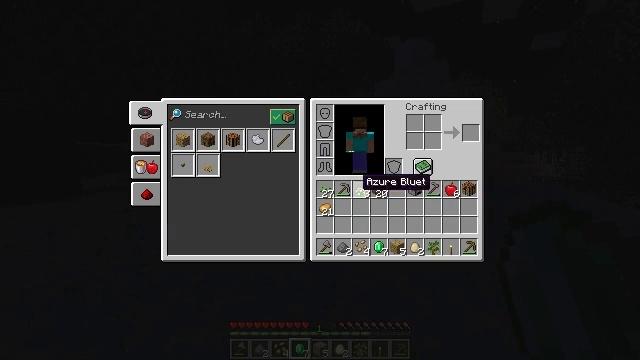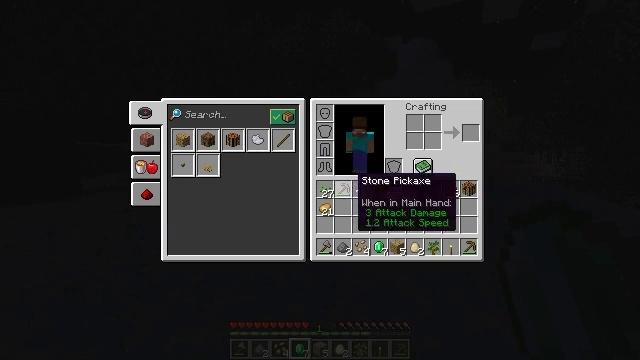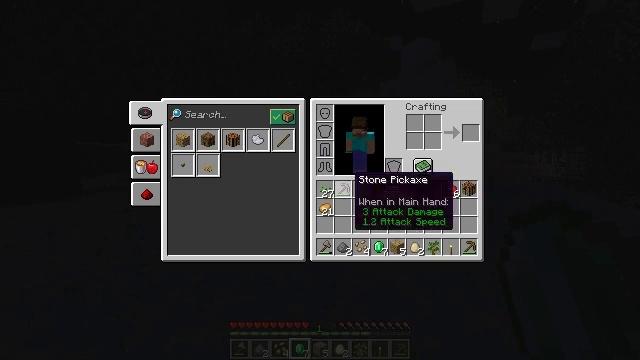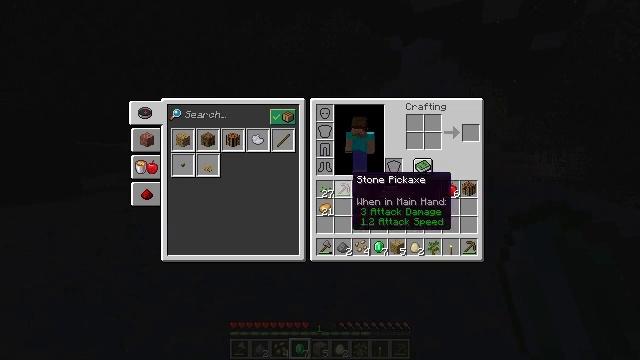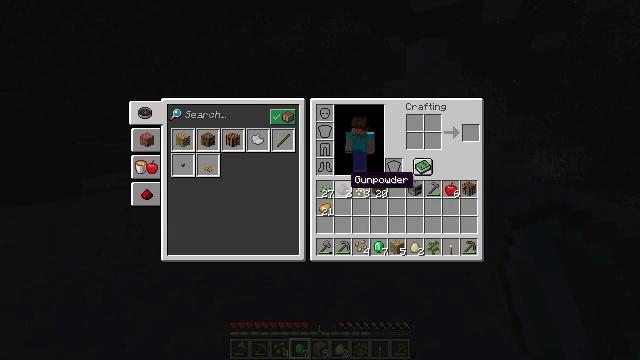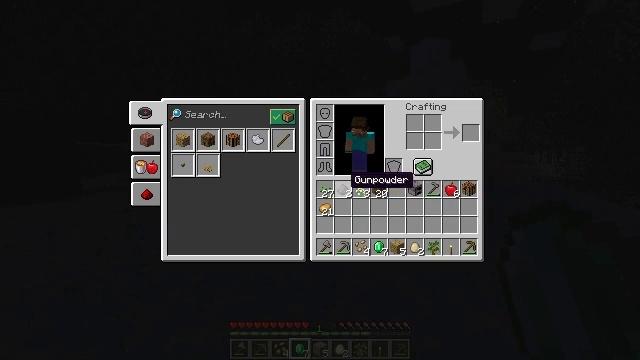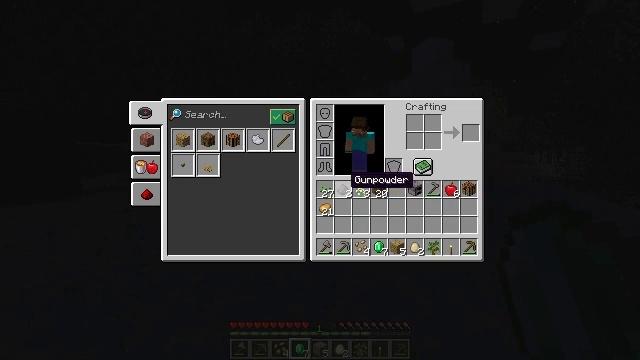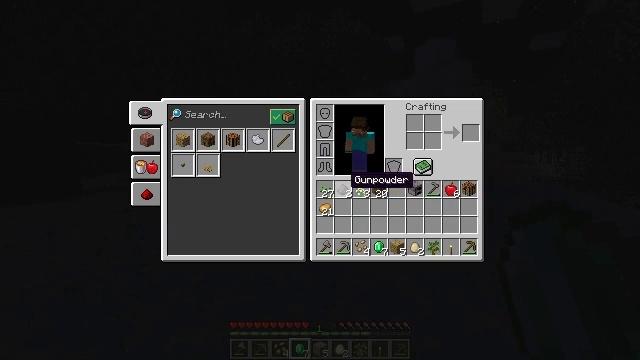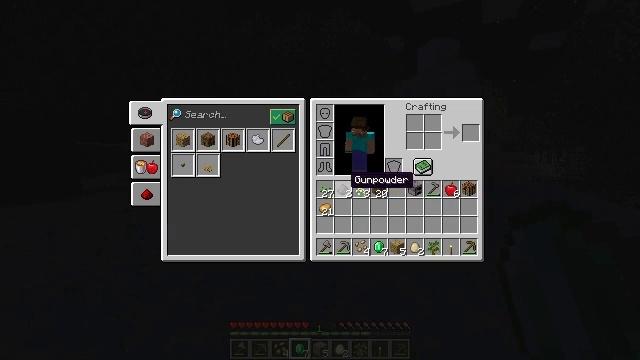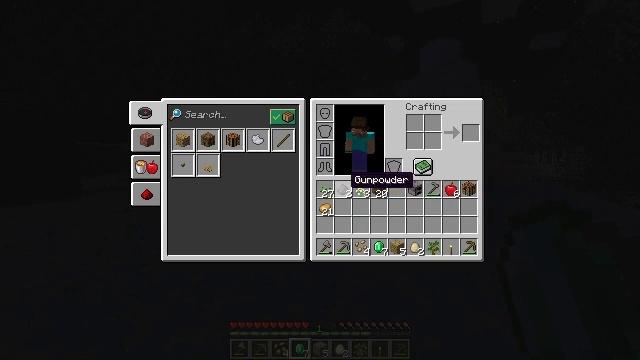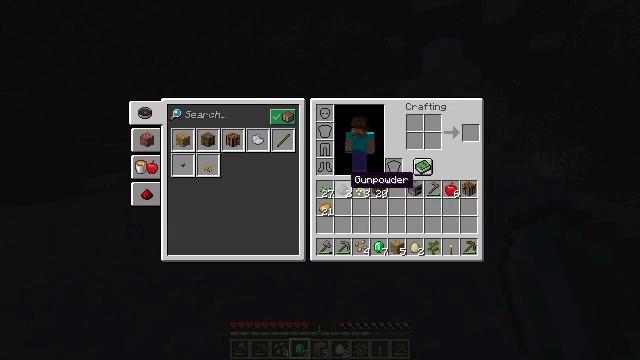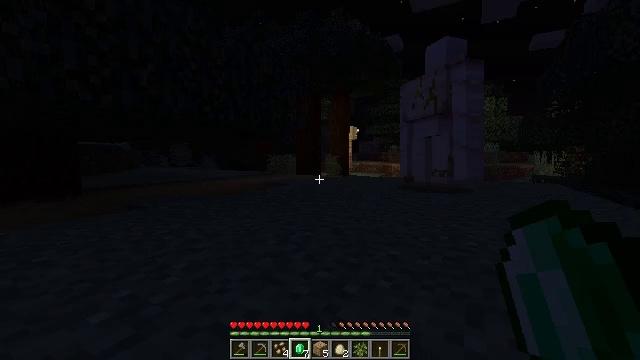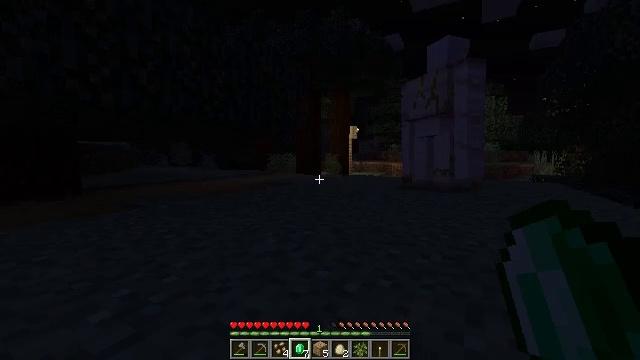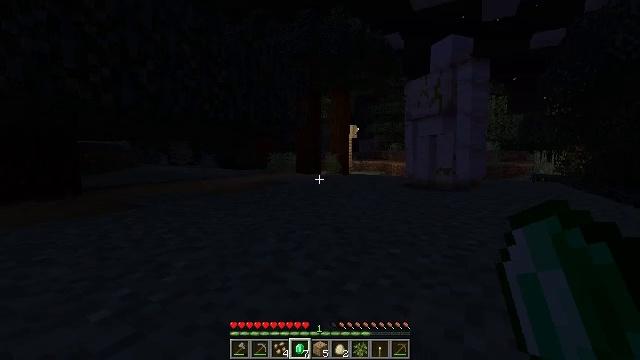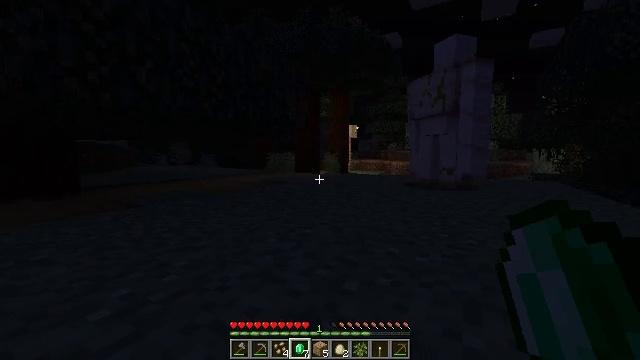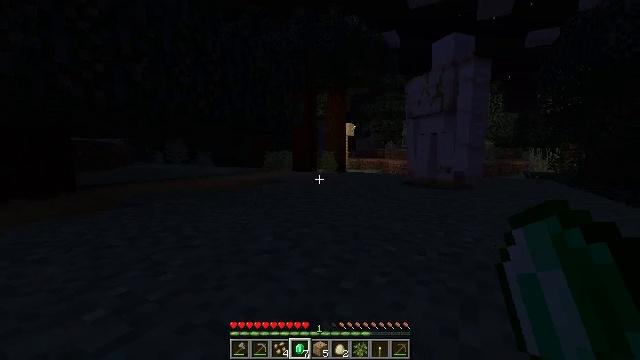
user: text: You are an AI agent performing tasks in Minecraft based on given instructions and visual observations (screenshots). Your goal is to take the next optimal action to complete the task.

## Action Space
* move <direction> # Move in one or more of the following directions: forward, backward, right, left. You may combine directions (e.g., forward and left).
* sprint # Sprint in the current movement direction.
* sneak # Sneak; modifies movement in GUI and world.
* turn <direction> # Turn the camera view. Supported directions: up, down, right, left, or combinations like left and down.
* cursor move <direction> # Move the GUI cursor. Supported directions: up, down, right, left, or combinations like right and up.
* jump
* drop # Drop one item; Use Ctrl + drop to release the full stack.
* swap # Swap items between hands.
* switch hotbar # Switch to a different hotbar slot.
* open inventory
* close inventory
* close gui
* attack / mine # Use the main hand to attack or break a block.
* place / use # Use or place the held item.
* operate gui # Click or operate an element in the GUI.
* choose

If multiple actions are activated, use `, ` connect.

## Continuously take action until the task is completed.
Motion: motion action
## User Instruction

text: Remove an emerald from the inventory.
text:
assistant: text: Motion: no_op
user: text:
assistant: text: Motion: no_op
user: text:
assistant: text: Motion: no_op
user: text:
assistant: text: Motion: switch to hotbar 2
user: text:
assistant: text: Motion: switch to hotbar 2
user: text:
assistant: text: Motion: switch to hotbar 2
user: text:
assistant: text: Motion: no_op
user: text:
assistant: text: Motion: no_op
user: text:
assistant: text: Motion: no_op
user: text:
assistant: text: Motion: no_op
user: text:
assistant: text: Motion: no_op
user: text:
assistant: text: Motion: no_op
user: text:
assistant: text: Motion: no_op
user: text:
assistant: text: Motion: no_op
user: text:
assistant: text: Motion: no_op
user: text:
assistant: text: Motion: turn right
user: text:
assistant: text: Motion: turn right
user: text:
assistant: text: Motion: move forward, turn right, drop
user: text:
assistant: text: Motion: move forward, turn right and down, drop
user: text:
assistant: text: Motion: move forward, turn right
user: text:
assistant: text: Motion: move forward, turn right and down
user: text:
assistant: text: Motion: move forward, sprint, turn right and down, jump
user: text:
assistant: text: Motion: sprint, jump